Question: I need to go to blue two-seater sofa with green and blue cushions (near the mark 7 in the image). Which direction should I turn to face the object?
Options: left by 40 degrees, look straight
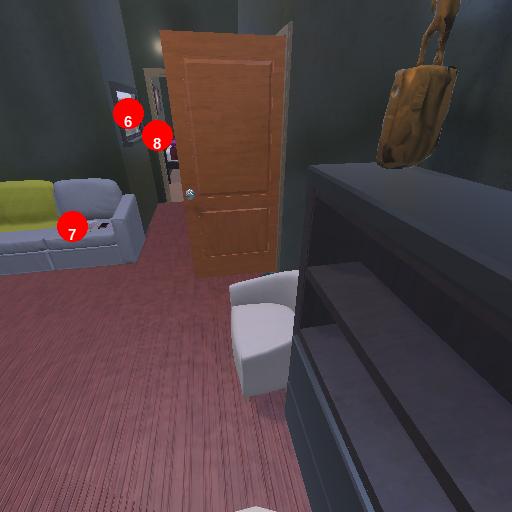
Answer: left by 40 degrees